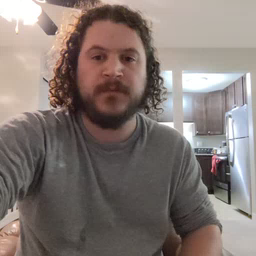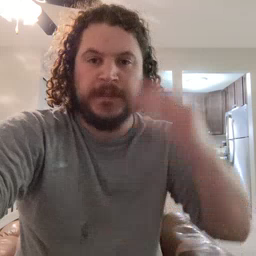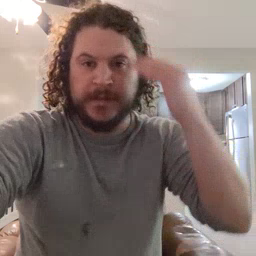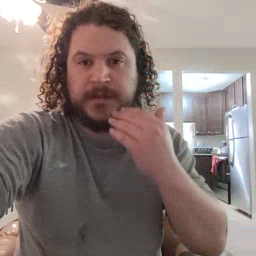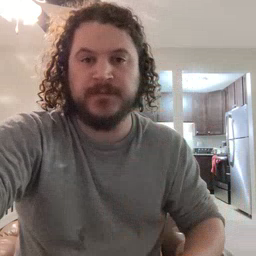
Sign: head